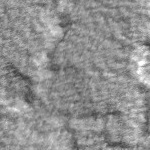
Label: no_change